Field crop: maize
Growth stage: 2
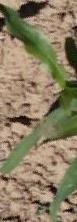
Species: maize